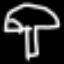
Label: mushroom